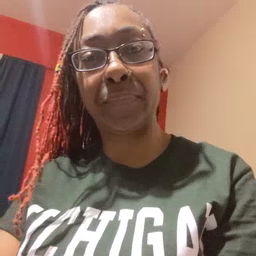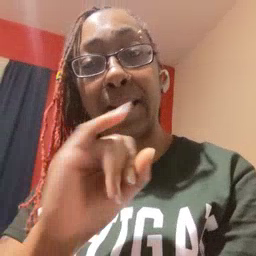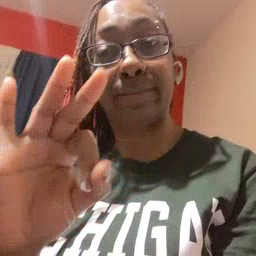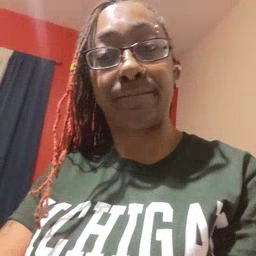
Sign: if